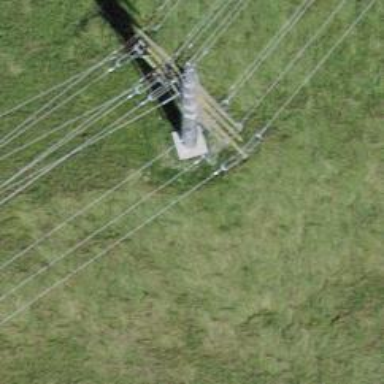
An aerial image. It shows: Power line with 8 cables.